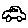
Label: car